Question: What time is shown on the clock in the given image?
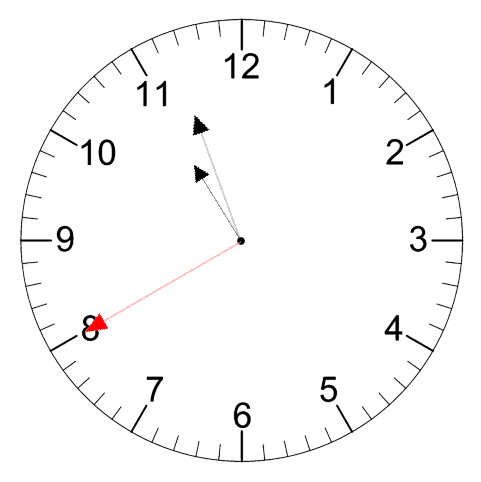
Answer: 10:56:40